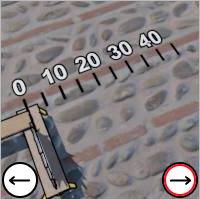
Task: length
Answer: 0
First scale value: 10.0